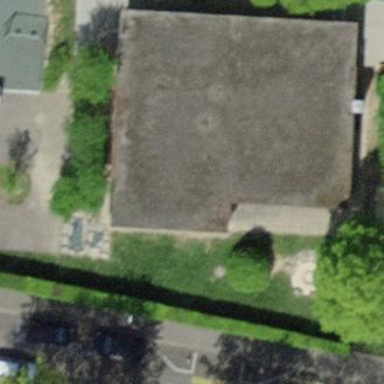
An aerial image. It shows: Kindergarten.